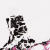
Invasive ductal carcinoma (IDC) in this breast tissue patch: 0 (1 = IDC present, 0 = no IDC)